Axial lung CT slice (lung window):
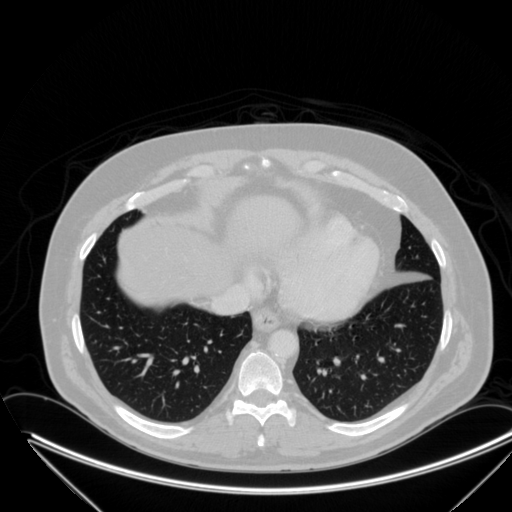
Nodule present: no